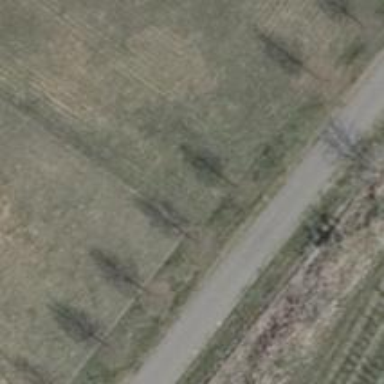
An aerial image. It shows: Avenue lined with trees.